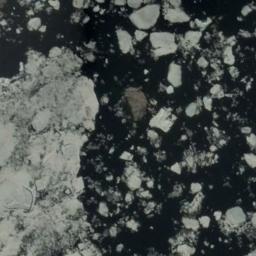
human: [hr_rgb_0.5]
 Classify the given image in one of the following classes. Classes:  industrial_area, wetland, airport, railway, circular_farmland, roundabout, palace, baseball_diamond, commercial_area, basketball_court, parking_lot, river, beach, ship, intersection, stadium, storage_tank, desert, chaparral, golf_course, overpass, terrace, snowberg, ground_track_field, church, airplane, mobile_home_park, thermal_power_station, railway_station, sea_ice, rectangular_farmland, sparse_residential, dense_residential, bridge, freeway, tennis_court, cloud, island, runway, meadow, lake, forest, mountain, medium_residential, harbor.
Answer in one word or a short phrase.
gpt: sea_ice